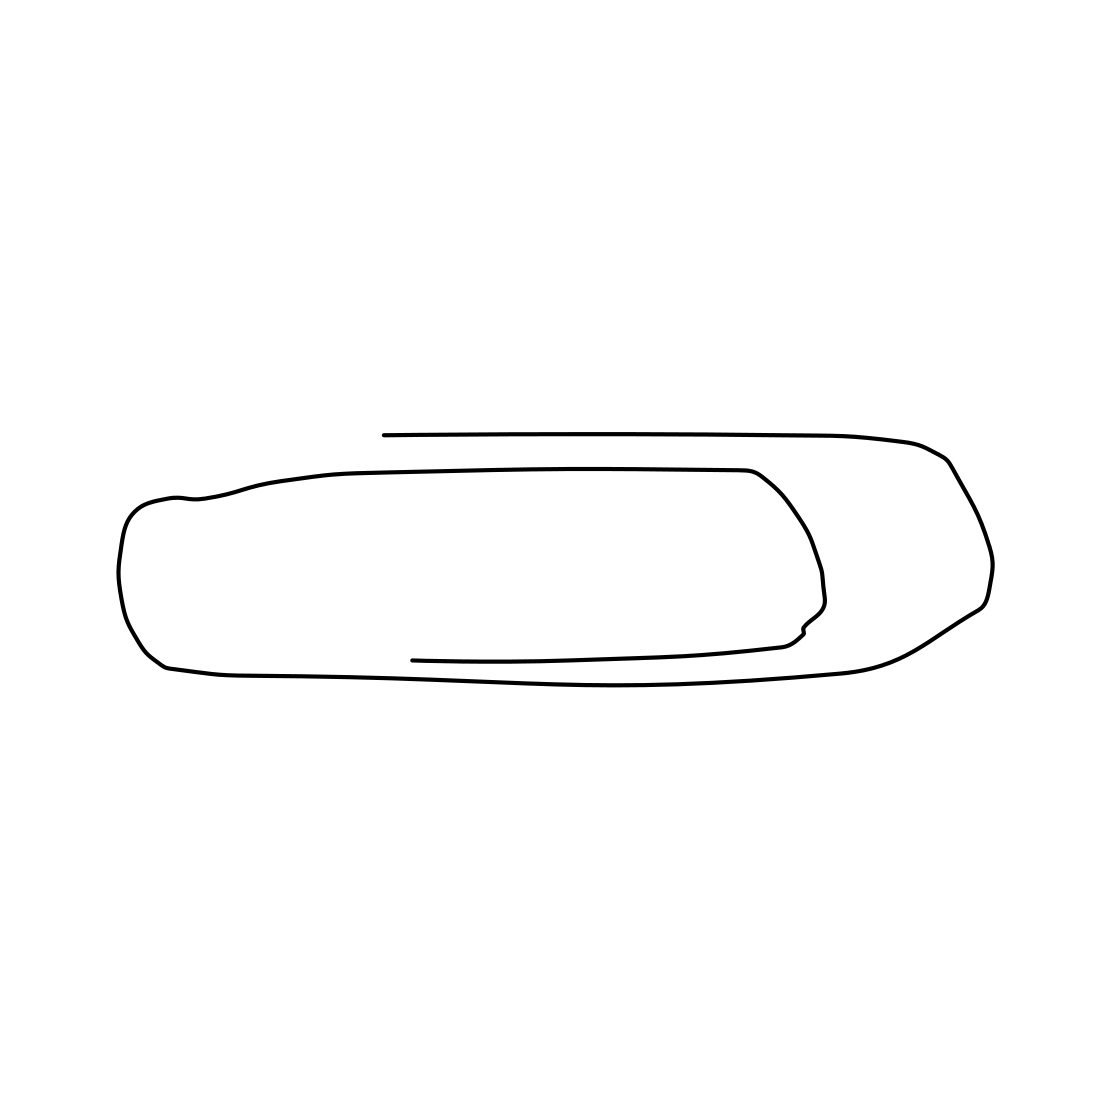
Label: paper clip